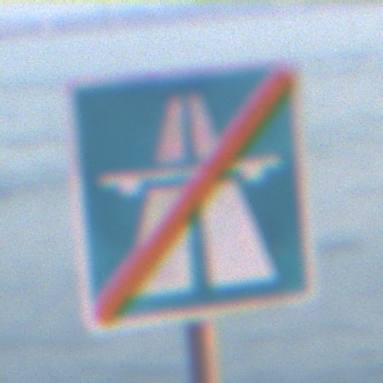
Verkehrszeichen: EndeAutbahn
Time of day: SunriseSunset
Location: Outdoor (Urban)
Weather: Clear
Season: NotSpecified
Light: Natural